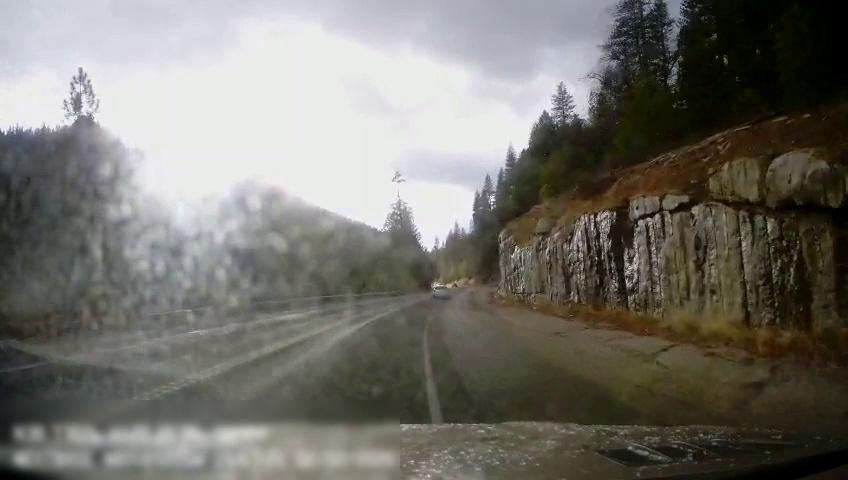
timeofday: Day
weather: Sunny
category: Drivable Space
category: Vehicles | Car
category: Lanes | Opposite Lane
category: Lanes | Current Lane
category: Lanes | Current Lane
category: Lanes | Current Lane